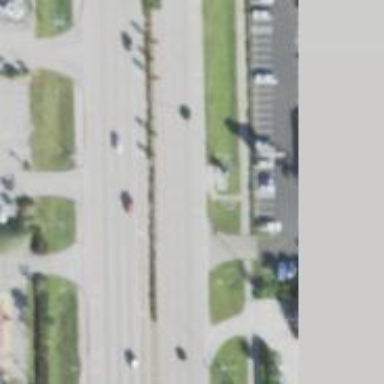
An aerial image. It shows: Primary road with asphalt surface.